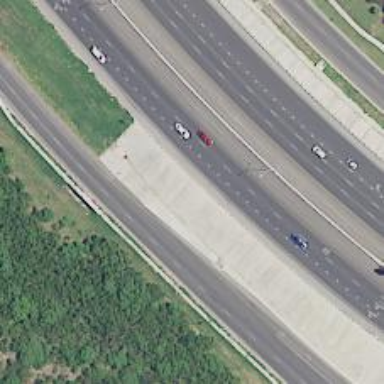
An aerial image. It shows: Asphalt motorway.